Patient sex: M
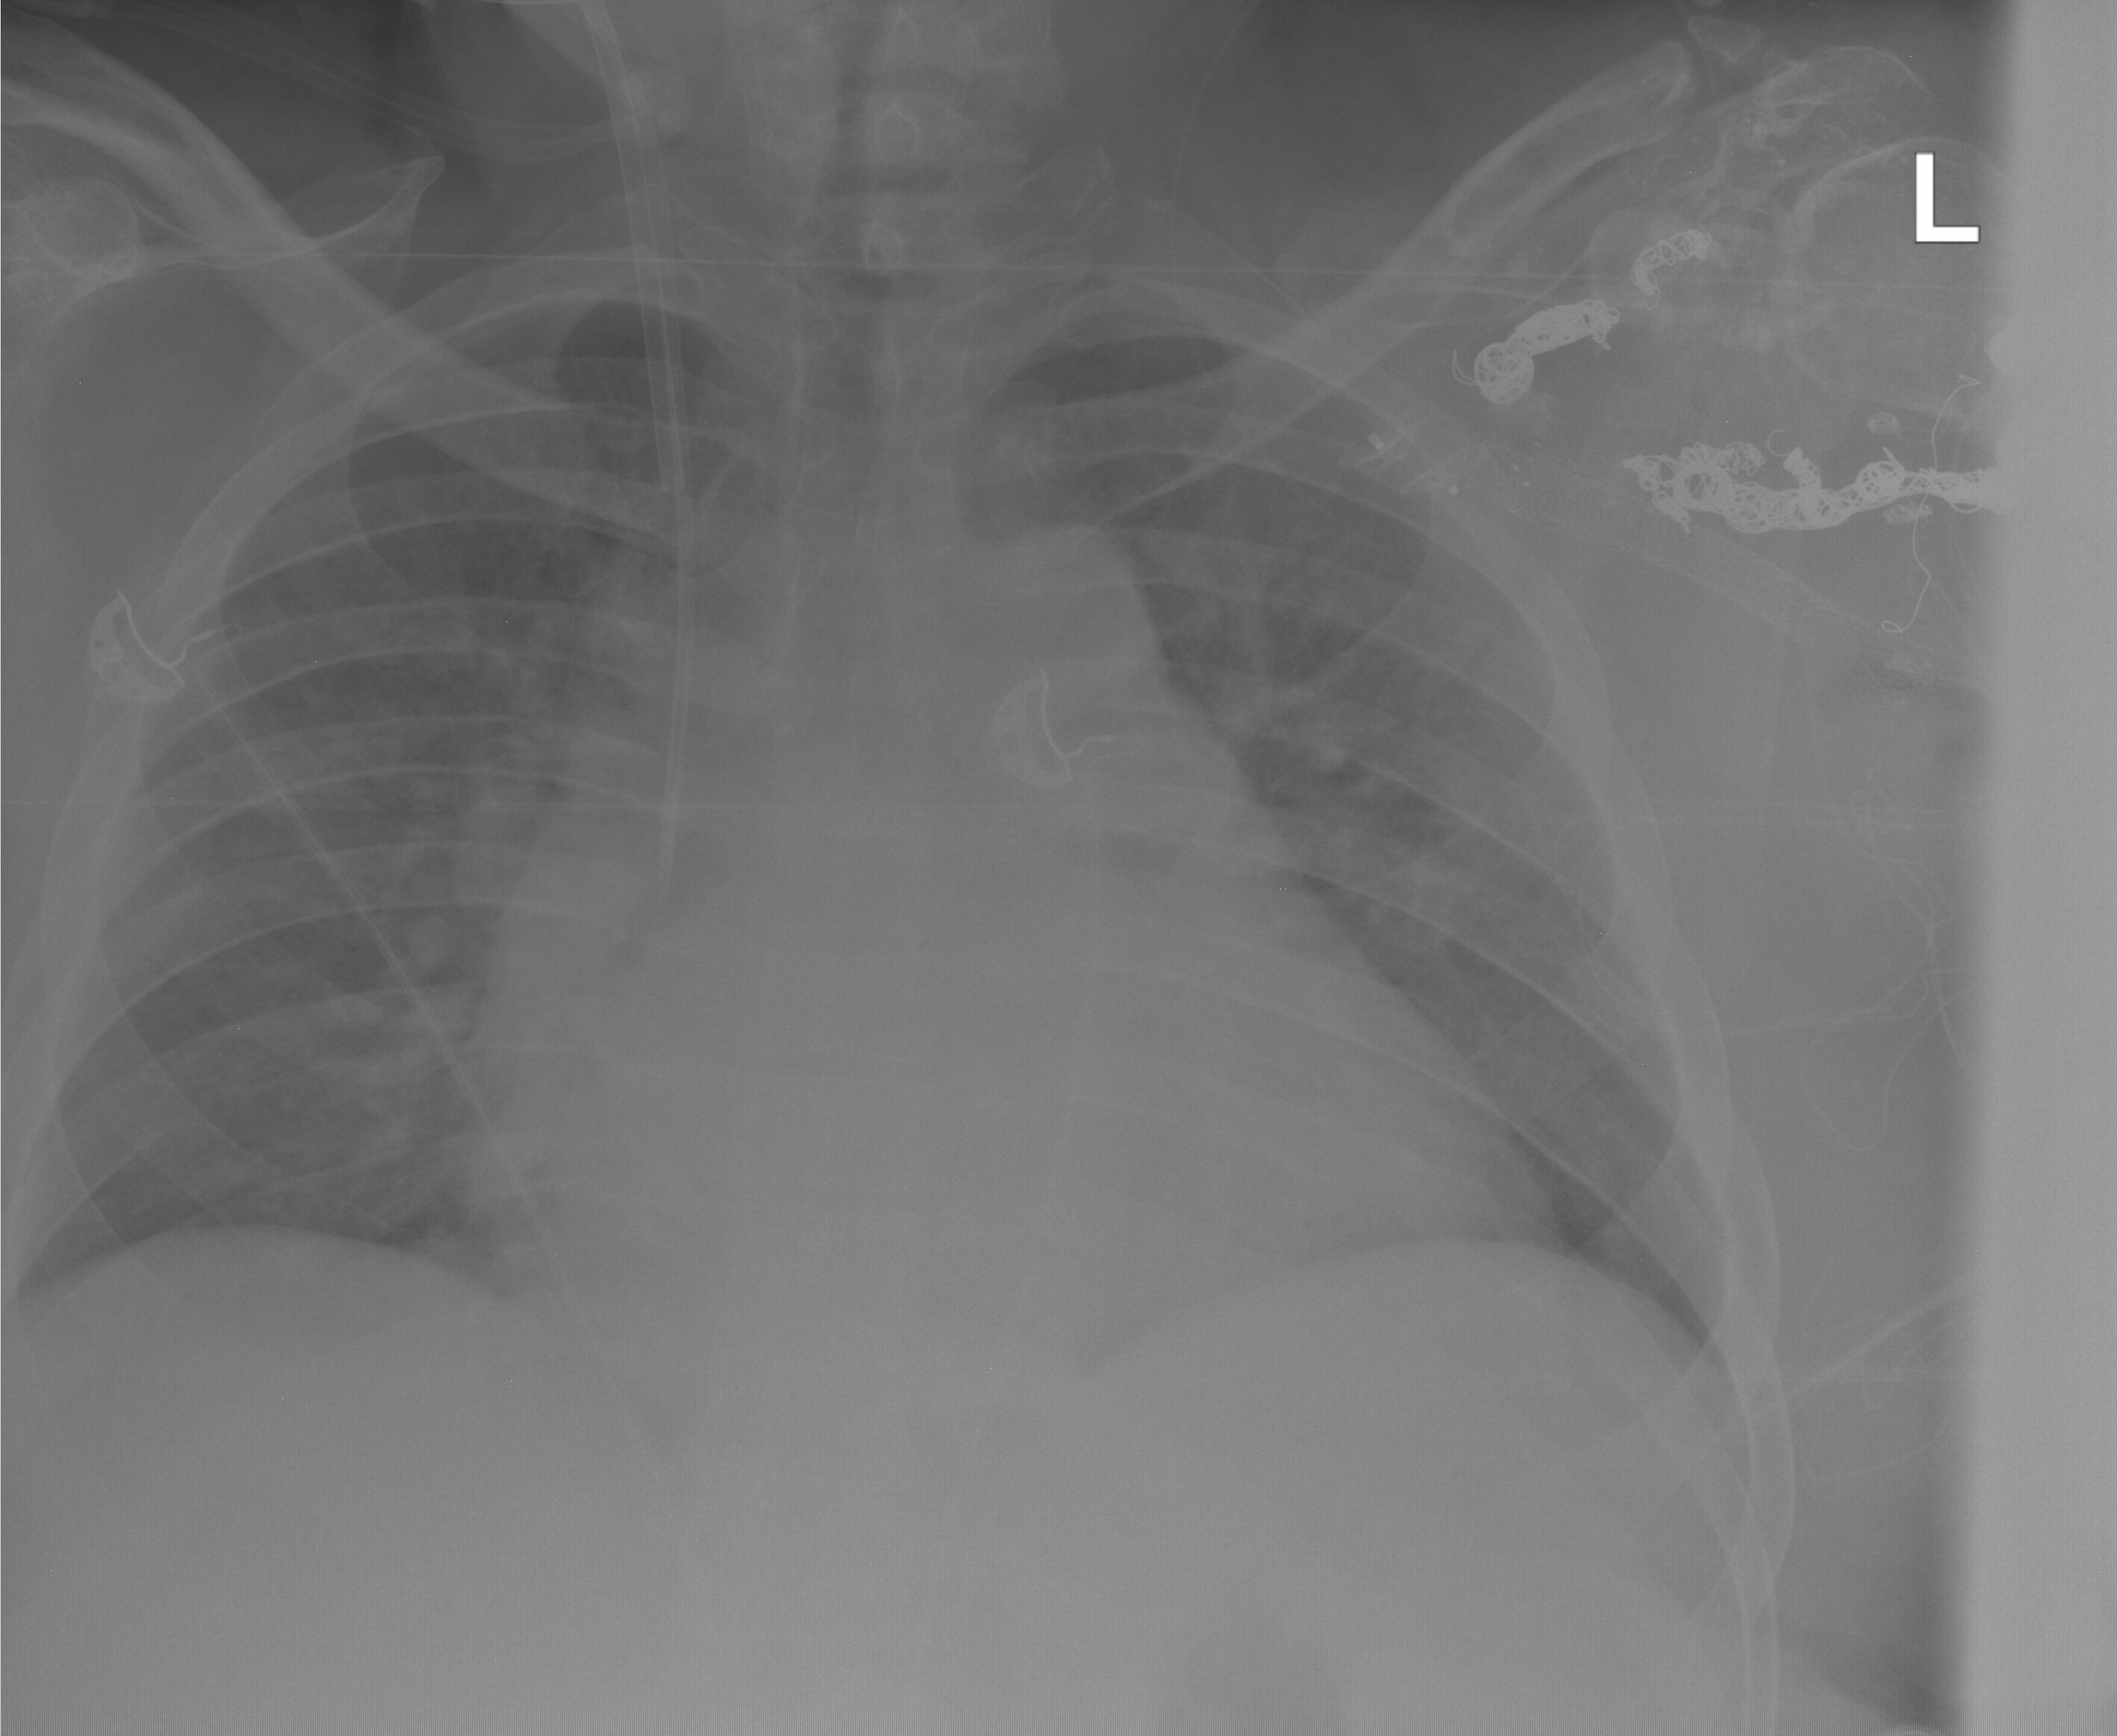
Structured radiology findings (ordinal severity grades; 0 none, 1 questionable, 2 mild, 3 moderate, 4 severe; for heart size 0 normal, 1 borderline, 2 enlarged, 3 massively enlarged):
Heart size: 2
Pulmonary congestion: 2
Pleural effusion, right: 0
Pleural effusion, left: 0
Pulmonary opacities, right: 2
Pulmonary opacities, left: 2
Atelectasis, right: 0
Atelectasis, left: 0